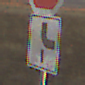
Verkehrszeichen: VerlaufVorfahrtsstrasse10
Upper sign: Stop
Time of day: SunriseSunset
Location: Outdoor (Nature)
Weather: Clear
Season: NotSpecified
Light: Natural